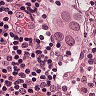
Metastatic tissue present: yes